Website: apple
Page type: cross-sells
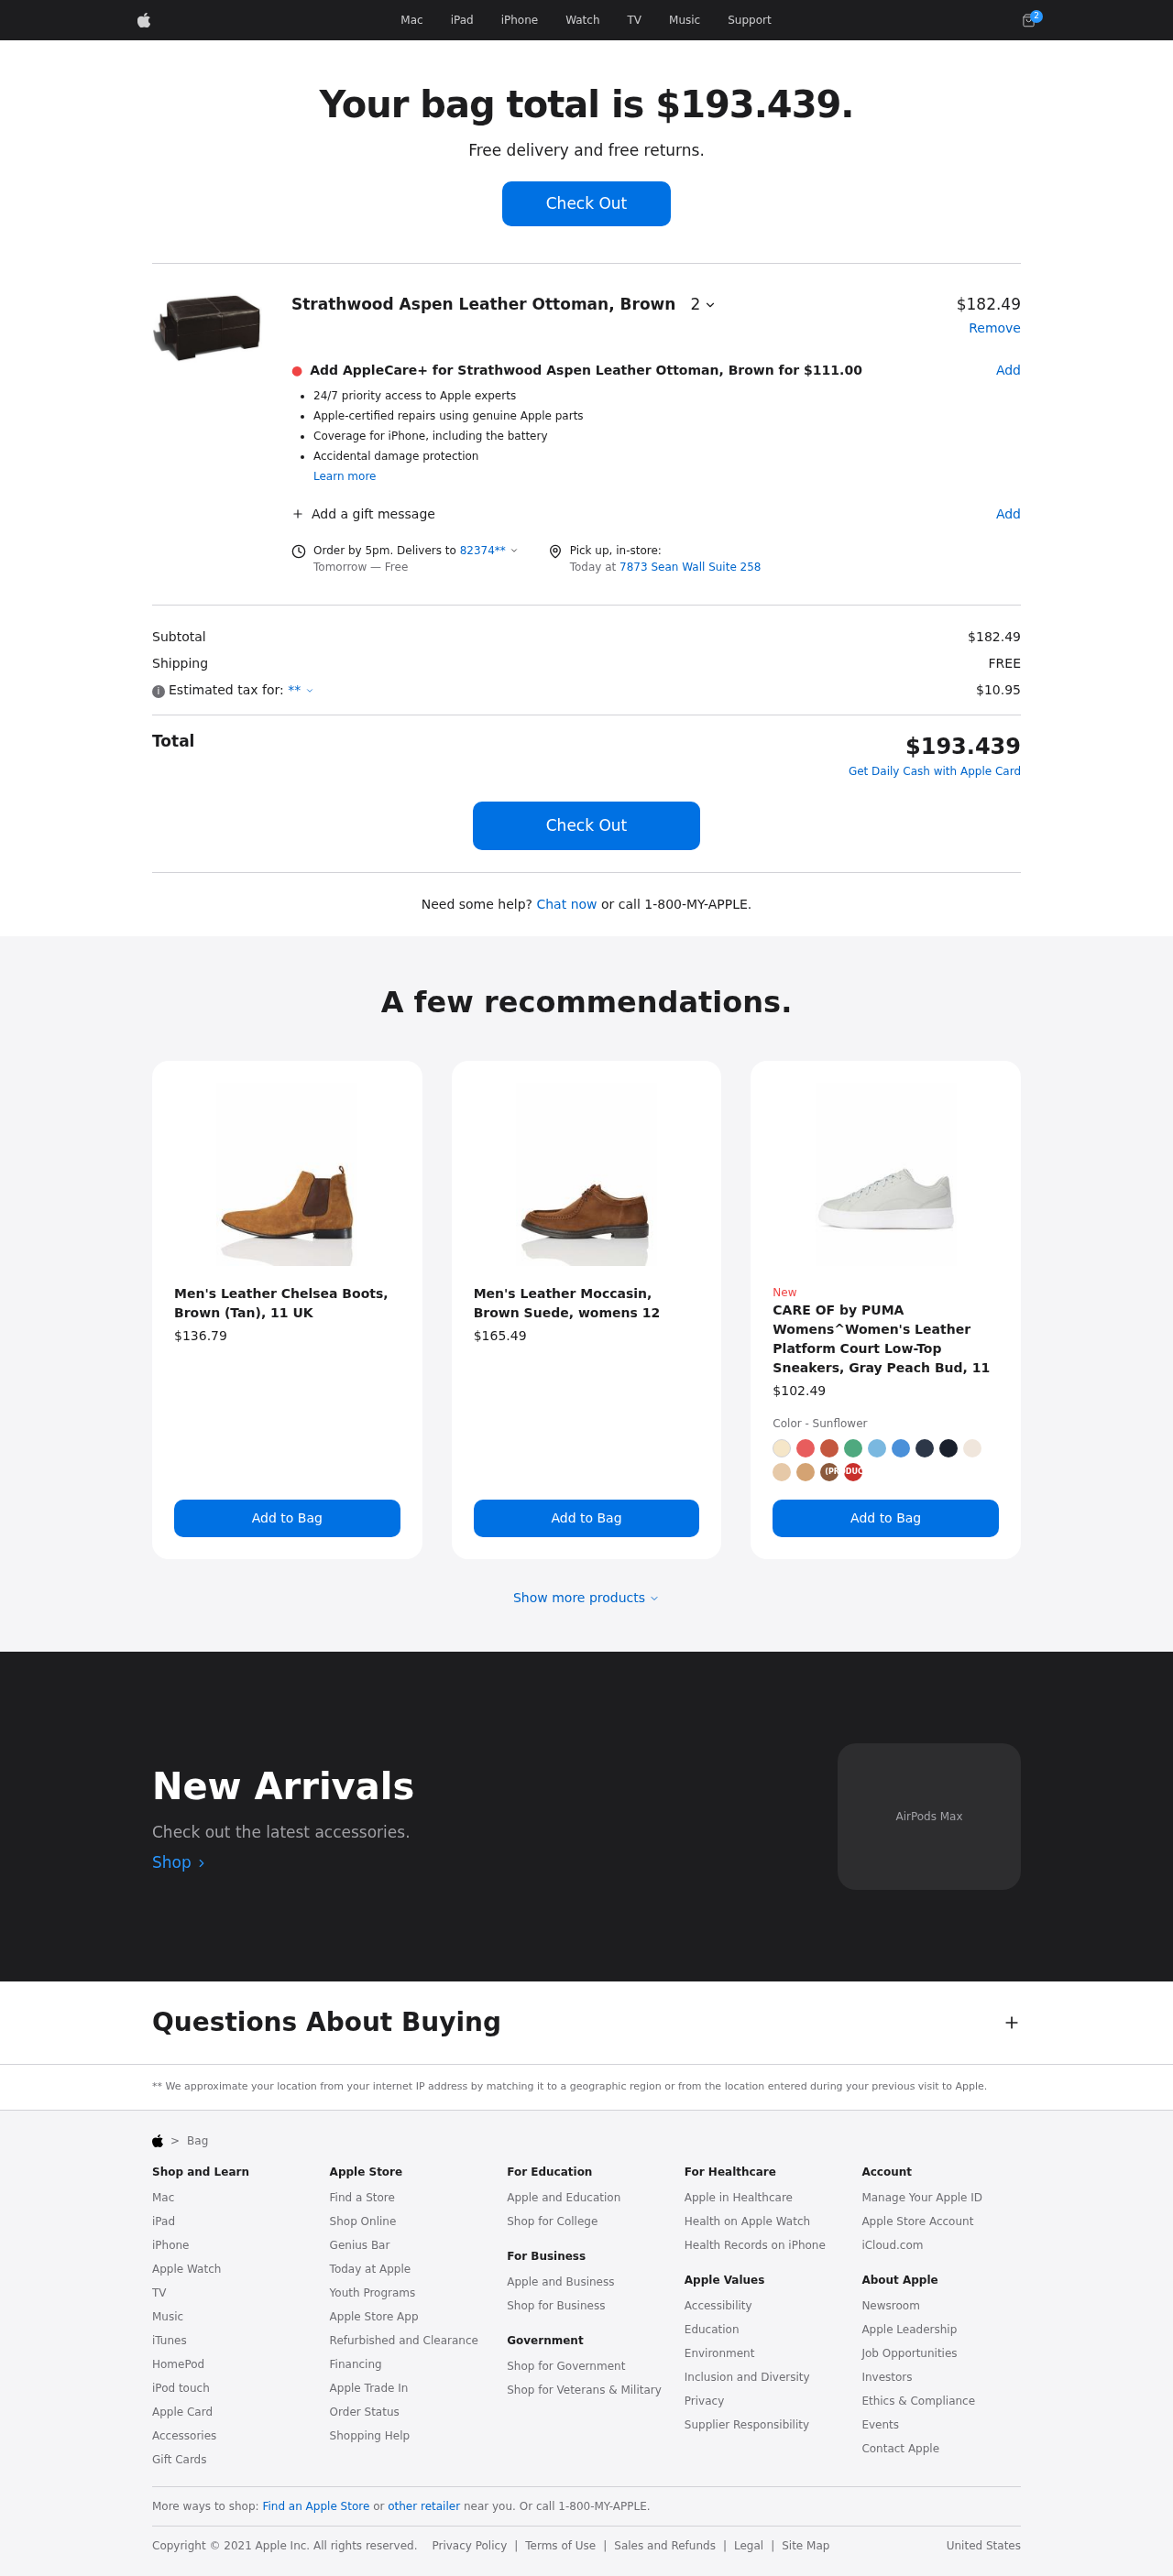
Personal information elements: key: PII_LOCATION1_STREET
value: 7873 Sean Wall Suite 258
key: PII_POSTCODE
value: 82374
Product elements: key: PRODUCT1_NAME
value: Strathwood Aspen Leather Ottoman, Brown
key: PRODUCT1_PRICE
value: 182.49
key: PRODUCT1_QUANTITY
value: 2
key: PRODUCT2_NAME
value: Men's Leather Chelsea Boots, Brown (Tan), 11 UK
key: PRODUCT2_PRICE
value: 136.79
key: PRODUCT3_NAME
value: Men's Leather Moccasin, Brown Suede, womens 12
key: PRODUCT3_PRICE
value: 165.49
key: PRODUCT4_NAME
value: CARE OF by PUMA Womens^Women's Leather Platform Court Low-Top Sneakers, Gray Peach Bud, 11
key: PRODUCT4_PRICE
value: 102.49
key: PRODUCT5_PRICE
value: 111
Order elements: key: ORDER_NUM_ITEMS
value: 2
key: ORDER_TOTAL
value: $193.439
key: ORDER_TOTAL
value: Your bag total is $193.439.
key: ORDER_DELIVERY_DATE
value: Tomorrow — Free
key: ORDER_SUBTOTAL
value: $182.49
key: ORDER_SHIPPING_COST
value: FREE
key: ORDER_TAX
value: $10.95